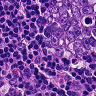
Metastatic tissue present: yes